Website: walmart
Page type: customer-info-address
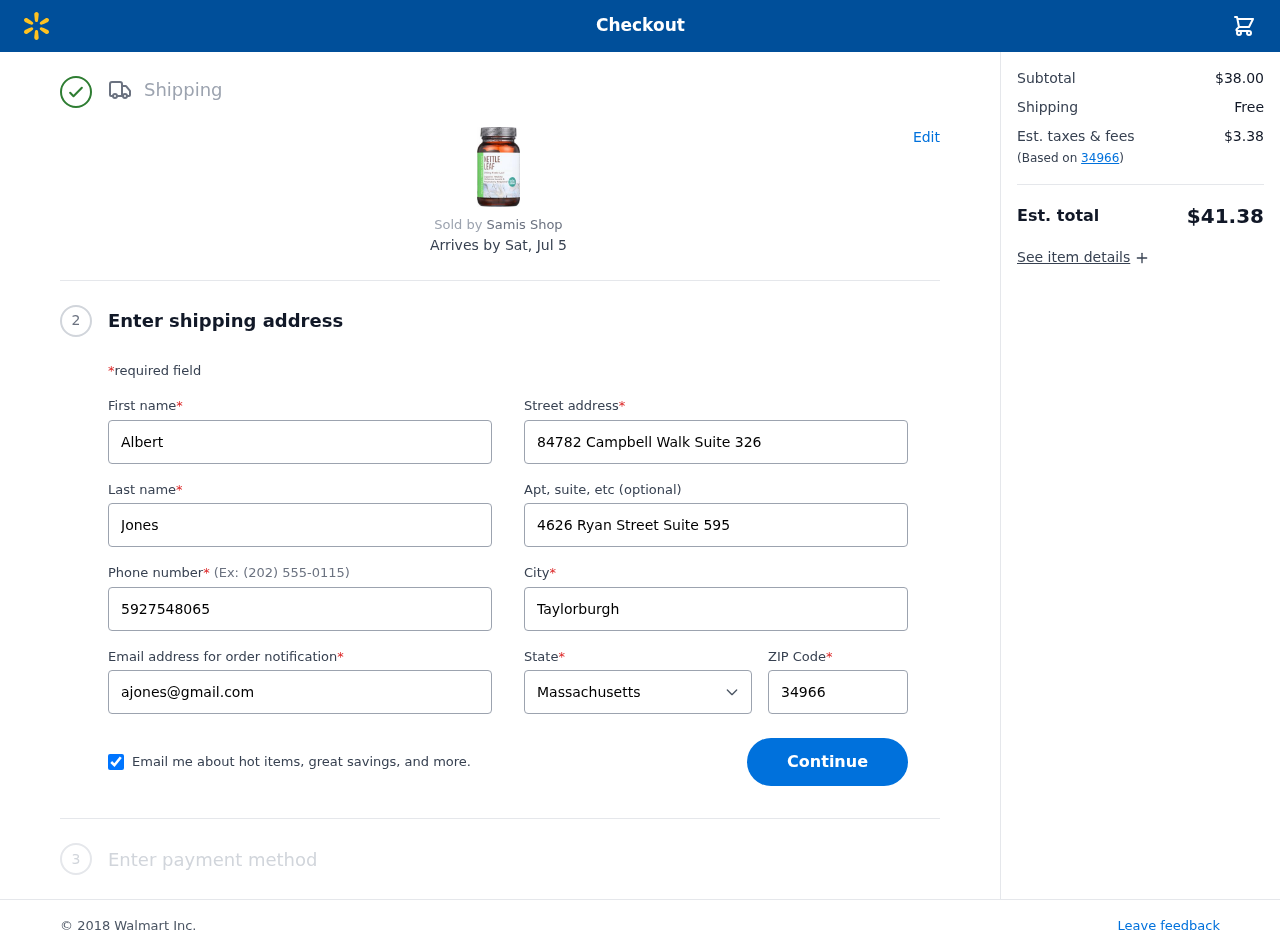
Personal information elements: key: PII_CITY
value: Taylorburgh
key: PII_EMAIL
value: ajones@gmail.com
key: PII_FIRSTNAME
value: Albert
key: PII_LASTNAME
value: Jones
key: PII_PHONE
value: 5927548065
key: PII_POSTCODE
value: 34966
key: PII_STATE
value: Massachusetts
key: PII_STREET
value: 84782 Campbell Walk Suite 326
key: PII_STREET2
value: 4626 Ryan Street Suite 595
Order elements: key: ORDER_DELIVERY_DATE
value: Sat, Jul 5
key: ORDER_SUBTOTAL
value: $38.00
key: ORDER_SHIPPING_COST
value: Free
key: ORDER_TAX
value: $3.38
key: ORDER_TOTAL
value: $41.38